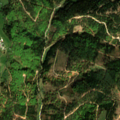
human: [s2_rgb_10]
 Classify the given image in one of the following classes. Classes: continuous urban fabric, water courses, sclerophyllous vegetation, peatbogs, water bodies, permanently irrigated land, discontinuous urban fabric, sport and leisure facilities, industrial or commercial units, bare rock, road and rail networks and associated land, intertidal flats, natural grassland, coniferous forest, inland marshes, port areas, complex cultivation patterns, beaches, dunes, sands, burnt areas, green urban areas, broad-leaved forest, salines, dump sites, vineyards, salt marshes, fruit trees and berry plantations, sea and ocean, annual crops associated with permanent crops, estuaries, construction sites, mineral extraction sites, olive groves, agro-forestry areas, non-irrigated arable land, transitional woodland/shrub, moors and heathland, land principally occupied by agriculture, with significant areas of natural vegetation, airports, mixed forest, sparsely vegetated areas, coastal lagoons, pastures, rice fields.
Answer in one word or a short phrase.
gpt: pastures, broad-leaved forest, coniferous forest, mixed forest